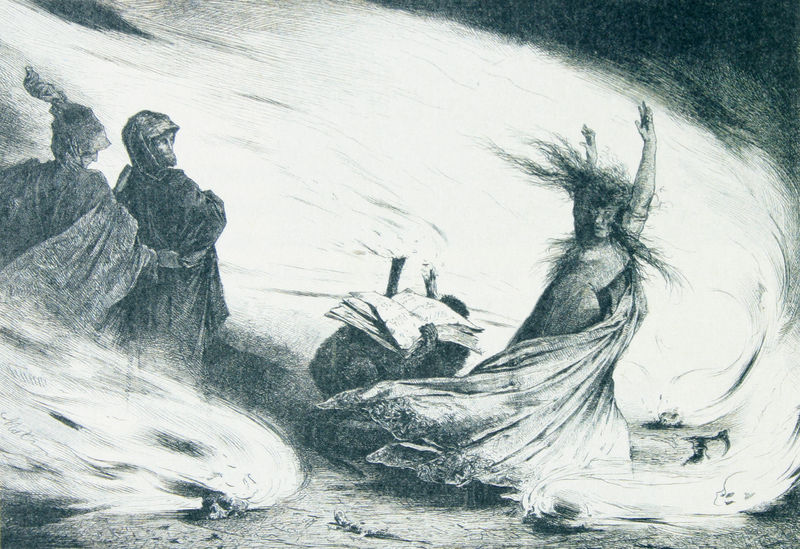
Titel: "Das ist das Hexen-Einmal-Eins"
Künstler: Gabriel von Max
Schlagwörter: feuer, mann, umhang, wasser, weiß, wolken, menschen, bewegung, frau, grau, kleid, licht, männer, schwarz, zeichnung, blick, malerei, bart, arme, augen, bibel, schädel, bild, wind, rauch, haare, kutte, mantel, drei, locken, fliegen, schrift, welle, papier, graphik, winter, angst, sturm, wehen, wild, soldaten, antike, buch, flammen, wirbelwind, wirbel, druck, druckgraphik, radierung, soldat, helm, mythologie, ritter, helme, sschwarz, totenkopf, antik, gruselig, dante, fackel, spruch, kaputze, hexe, magie, zauberei, wehend, zauber, furie, zauberin, grusel, furor, beschwörung, zauberbuch, garfik, bewgung, walküre